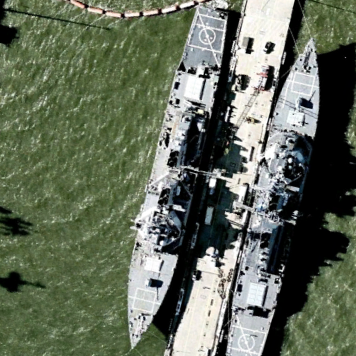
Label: destroyer